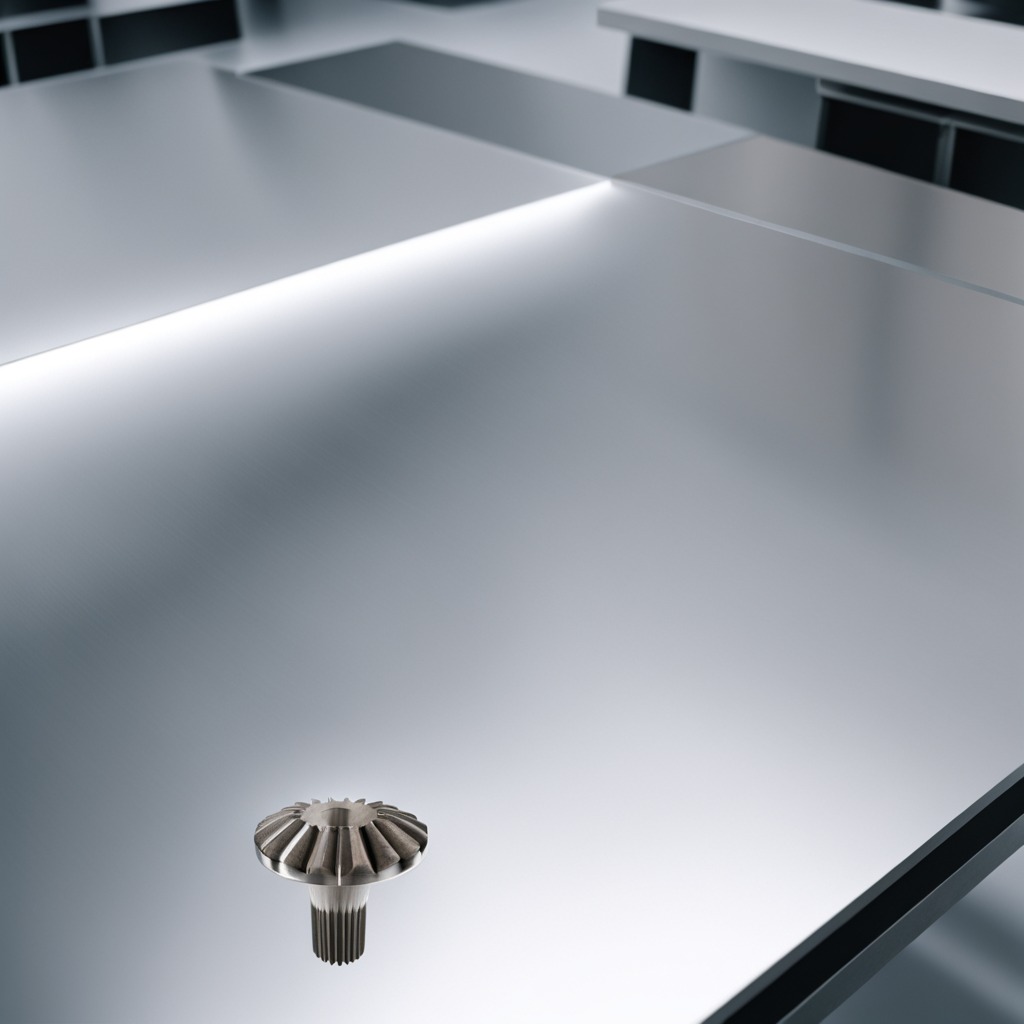
A steel gear with teeth is lying on a stainless steel table in a high-end prototyping lab.